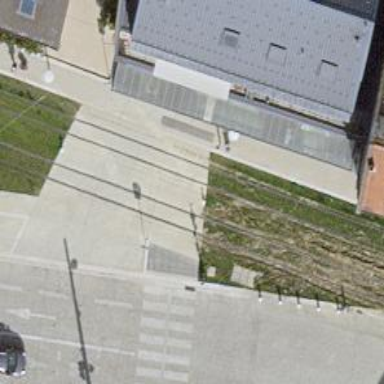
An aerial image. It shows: Tram crossing on the railway.